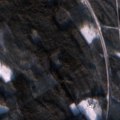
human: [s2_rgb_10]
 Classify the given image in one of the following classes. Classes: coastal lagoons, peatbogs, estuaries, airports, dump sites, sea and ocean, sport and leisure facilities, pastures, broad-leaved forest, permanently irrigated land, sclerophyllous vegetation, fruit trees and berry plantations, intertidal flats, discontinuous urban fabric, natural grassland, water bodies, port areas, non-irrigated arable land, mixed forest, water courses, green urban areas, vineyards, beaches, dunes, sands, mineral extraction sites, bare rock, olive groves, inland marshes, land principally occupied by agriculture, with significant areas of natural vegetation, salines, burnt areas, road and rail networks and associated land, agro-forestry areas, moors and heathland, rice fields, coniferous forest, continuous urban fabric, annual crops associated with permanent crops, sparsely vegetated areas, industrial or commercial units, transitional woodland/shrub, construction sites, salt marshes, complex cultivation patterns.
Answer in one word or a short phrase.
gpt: coniferous forest, mixed forest